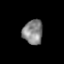
Tissue: skin
Cell type: Epithelial cells
Senescence score: 0.2645
Nuclear area (px): 480
Mean DAPI intensity: 133.51